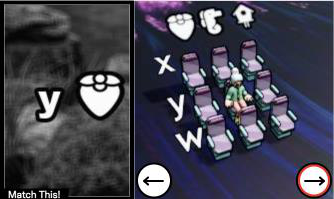
Task: seats
Answer: no